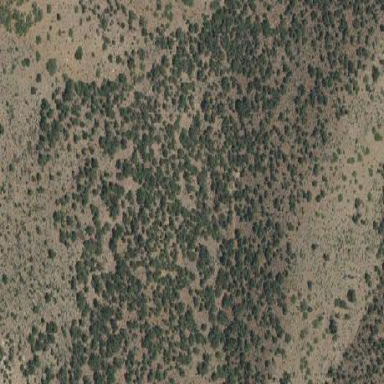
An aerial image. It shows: Lush woodland area covered with trees.